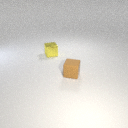
small yellow metal cube behind small brown rubber cube